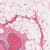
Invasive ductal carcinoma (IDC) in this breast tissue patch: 0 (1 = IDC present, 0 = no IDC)